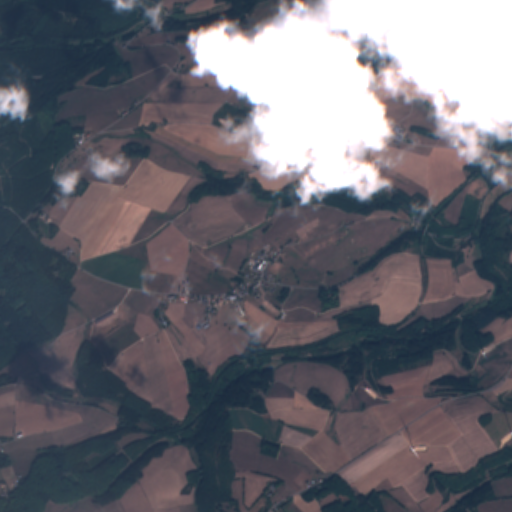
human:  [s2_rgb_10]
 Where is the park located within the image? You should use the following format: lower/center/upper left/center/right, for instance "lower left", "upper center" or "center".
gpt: The park is located in the center of the image.
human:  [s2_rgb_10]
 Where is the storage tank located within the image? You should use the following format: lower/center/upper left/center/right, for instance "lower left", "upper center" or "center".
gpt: The storage tank is located in the upper center of the image.
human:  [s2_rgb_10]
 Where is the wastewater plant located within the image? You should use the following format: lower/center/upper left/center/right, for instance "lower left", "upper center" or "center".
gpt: The wastewater plant is located in the center right of the image.
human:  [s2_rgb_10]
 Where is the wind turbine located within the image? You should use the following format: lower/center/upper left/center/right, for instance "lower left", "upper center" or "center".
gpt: The wind turbine is located in the lower right of the image.
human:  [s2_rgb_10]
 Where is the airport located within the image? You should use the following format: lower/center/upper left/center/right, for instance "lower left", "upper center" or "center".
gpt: There is no airport in the image.